Interaction volume radius: 5 \u00c5
Interaction volume height: 10 \u00c5
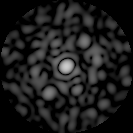
Disorder parameter: 0.7818